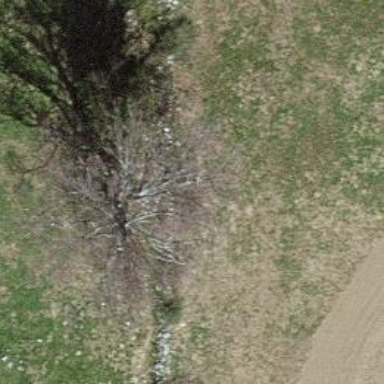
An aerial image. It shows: Single tag "natural: tree."